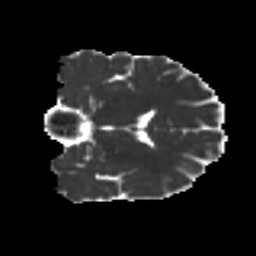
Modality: MD
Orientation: coronal
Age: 32
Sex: female
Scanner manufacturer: ge
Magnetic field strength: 3 T
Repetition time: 7.8 s
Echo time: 0.0608 s